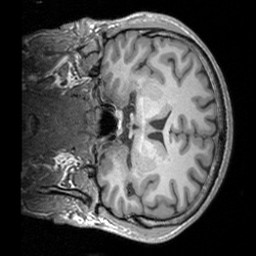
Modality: T1w
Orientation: coronal
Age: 29
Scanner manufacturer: siemens
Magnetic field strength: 3 T
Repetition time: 1.9 s
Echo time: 0.00252 s